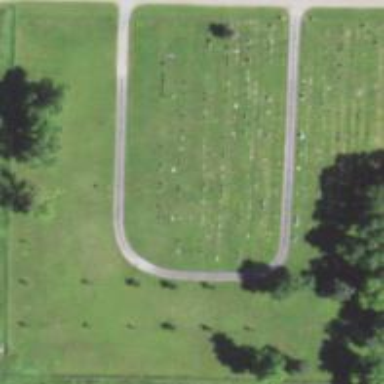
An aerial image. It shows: Cemetery.